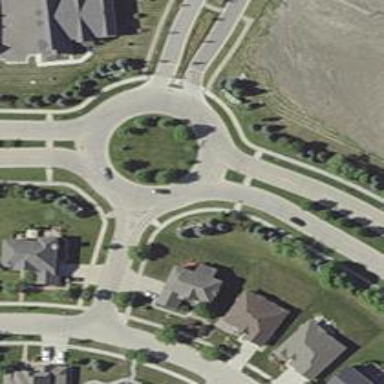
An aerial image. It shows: Unclassified road featuring roundabout.